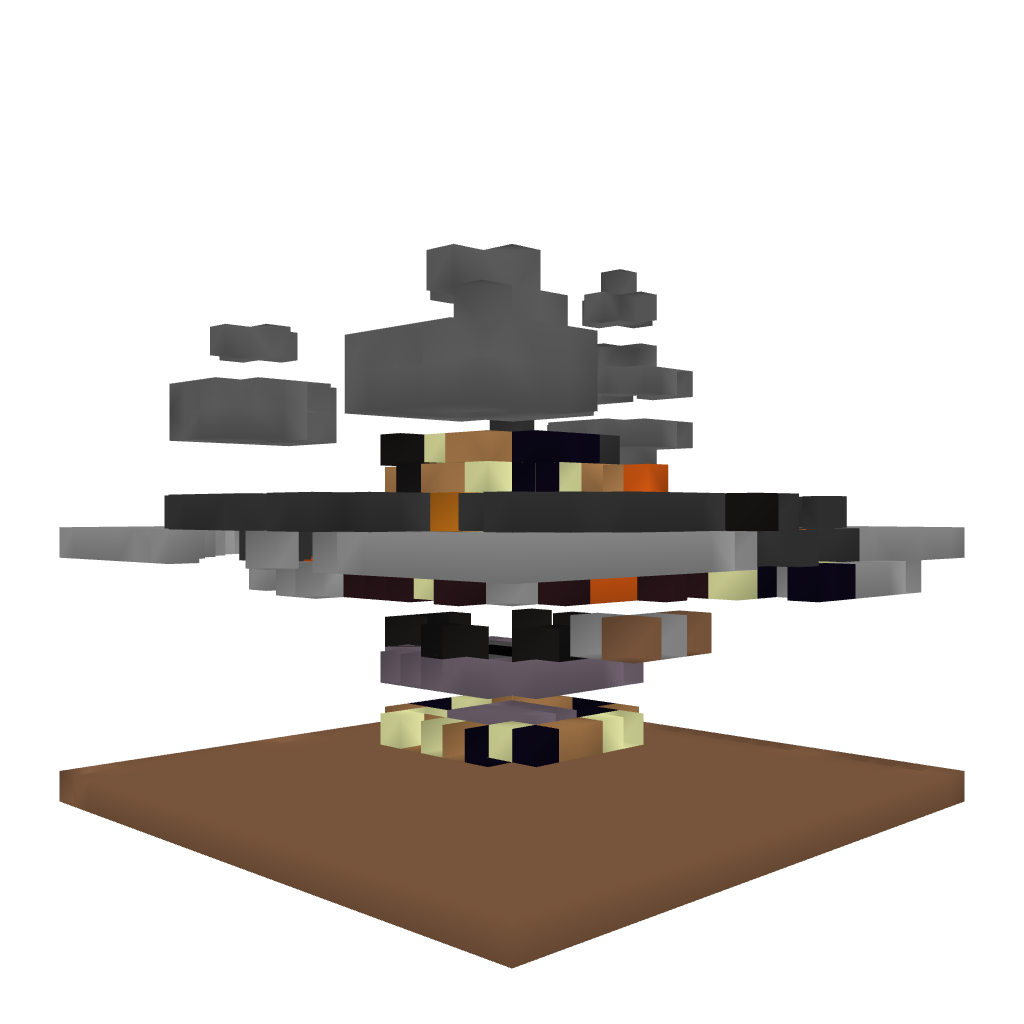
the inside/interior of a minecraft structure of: The End